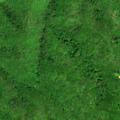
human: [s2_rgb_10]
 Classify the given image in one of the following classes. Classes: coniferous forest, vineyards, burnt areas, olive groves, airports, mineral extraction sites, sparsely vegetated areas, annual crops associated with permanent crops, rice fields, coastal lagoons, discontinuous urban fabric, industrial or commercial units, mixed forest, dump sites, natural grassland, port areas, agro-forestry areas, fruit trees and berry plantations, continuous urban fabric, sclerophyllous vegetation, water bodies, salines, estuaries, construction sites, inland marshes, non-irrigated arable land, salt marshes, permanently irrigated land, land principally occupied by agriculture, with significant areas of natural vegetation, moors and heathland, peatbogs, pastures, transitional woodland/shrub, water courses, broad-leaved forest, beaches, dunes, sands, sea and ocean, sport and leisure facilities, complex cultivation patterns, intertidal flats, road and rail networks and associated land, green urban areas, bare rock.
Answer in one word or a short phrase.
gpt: broad-leaved forest